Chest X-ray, PA view. Patient: 58 years old, sex F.
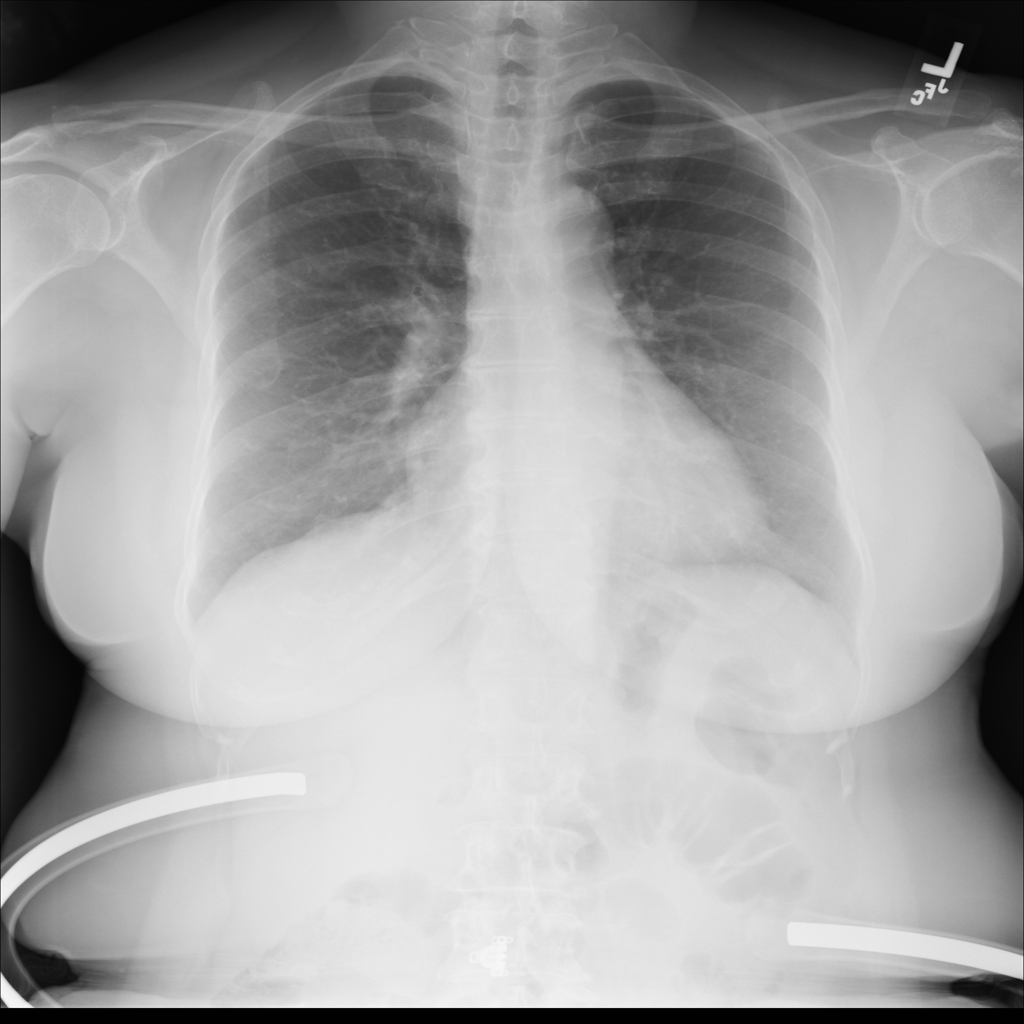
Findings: No Finding